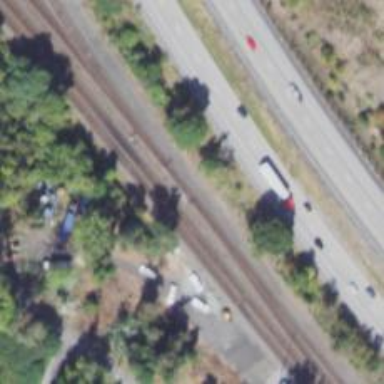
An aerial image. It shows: Railway siding for service.